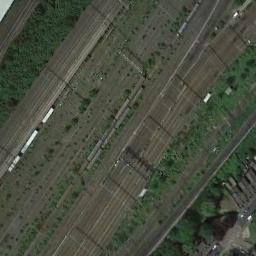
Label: railway